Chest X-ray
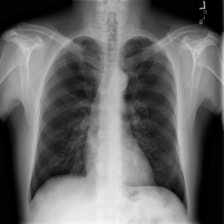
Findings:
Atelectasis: negative
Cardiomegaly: negative
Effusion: negative
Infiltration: negative
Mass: negative
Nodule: negative
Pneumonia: negative
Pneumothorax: negative
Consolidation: negative
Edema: negative
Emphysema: negative
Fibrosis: negative
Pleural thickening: negative
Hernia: negative